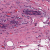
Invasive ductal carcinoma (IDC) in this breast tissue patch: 0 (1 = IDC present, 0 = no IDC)